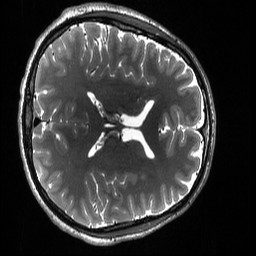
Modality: T2w
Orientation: axial
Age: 29
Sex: male